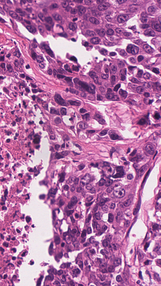
Tumor epithelial tissue: yes
Tumor-associated stroma tissue: yes
Normal tissue: no